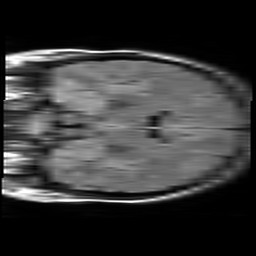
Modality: FLAIR
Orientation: coronal
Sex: female
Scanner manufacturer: philips
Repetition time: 11 s
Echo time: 0.125 s